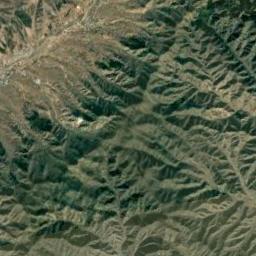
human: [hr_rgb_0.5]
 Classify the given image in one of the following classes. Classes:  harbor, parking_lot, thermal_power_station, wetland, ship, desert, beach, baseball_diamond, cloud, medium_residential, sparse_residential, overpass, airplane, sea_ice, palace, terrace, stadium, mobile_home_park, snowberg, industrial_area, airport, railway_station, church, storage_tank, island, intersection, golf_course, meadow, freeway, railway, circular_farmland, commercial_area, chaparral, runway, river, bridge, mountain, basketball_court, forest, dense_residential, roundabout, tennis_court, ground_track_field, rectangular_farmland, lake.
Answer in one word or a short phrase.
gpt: mountain